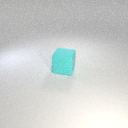
large cyan rubber cube